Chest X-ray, AP view. Patient: 56 years old, sex F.
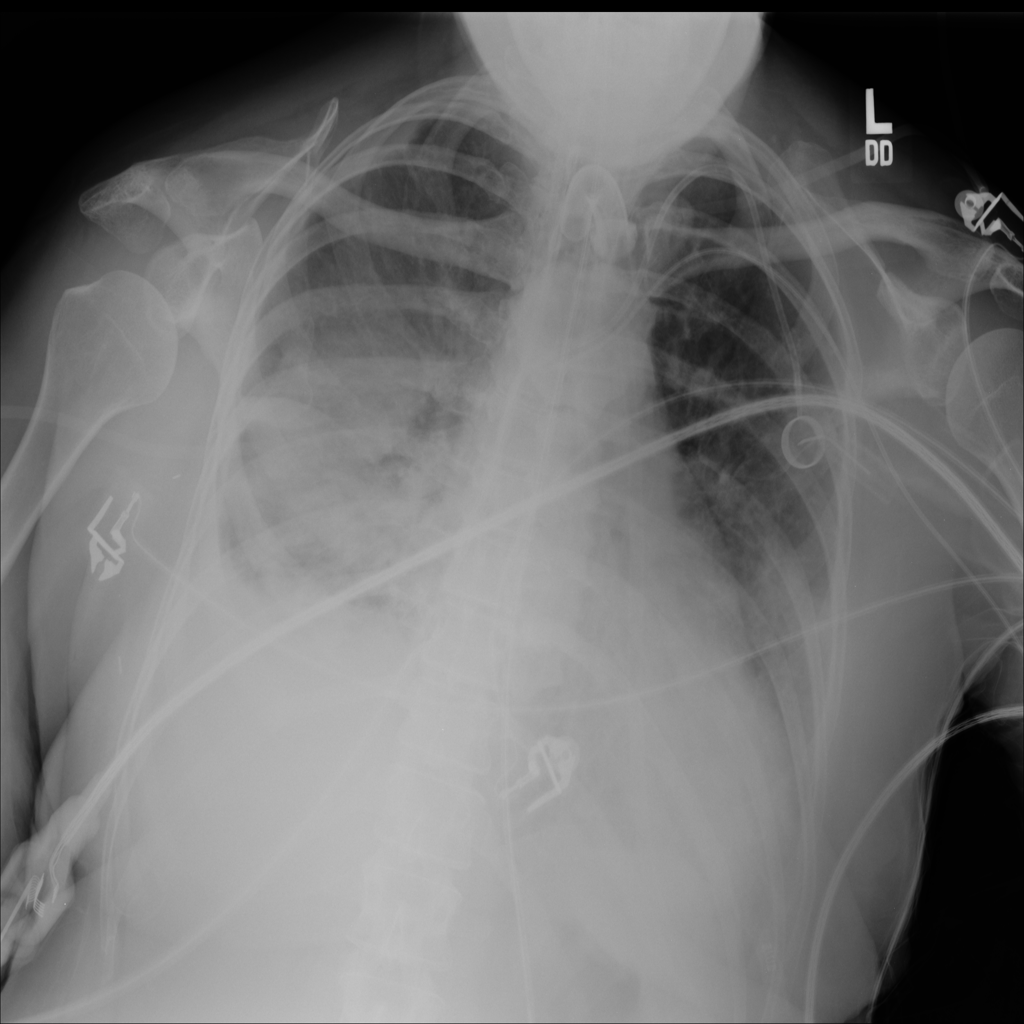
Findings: No Finding